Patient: sex M, age 72
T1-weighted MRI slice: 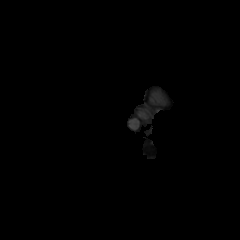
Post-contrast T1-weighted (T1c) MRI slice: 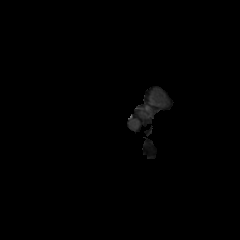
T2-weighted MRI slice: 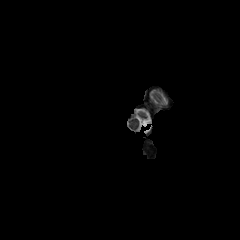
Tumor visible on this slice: no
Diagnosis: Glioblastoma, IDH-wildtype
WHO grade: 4